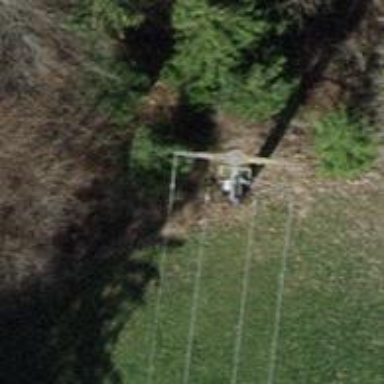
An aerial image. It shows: Power pole.